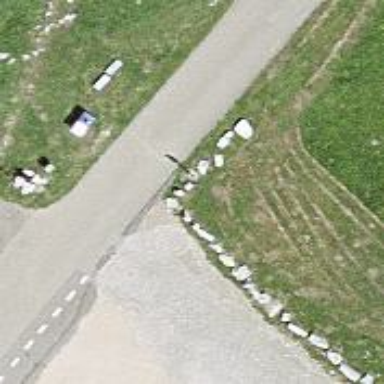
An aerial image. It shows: Block barrier.